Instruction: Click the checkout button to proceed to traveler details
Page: cart
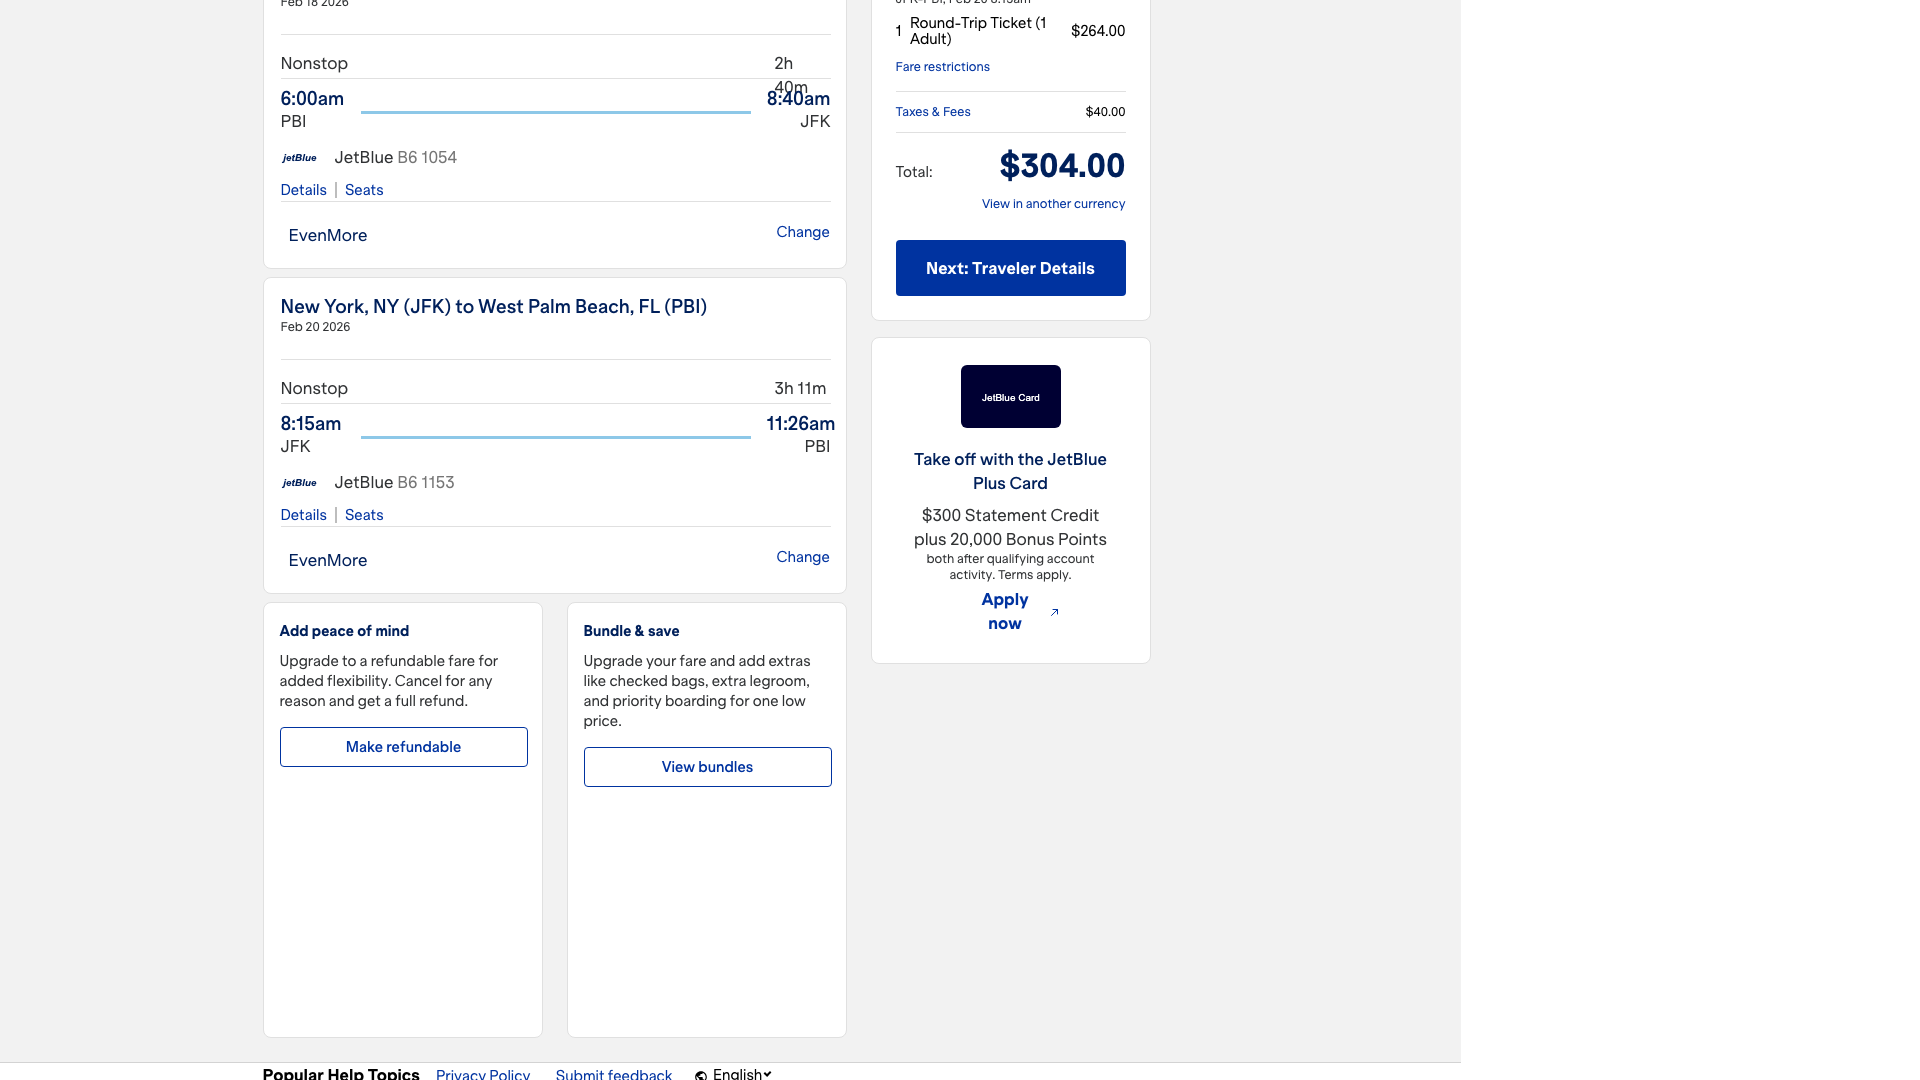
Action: click